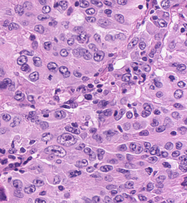
Tumor epithelial tissue: yes
Tumor-associated stroma tissue: no
Normal tissue: no